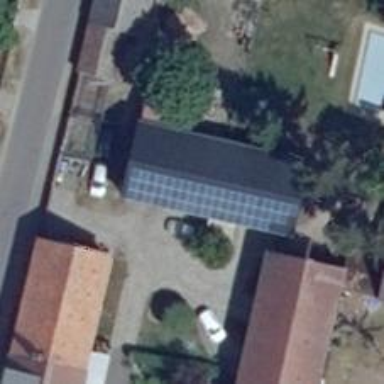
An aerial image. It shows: Solar photovoltaic panel generator producing electricity as small installation.